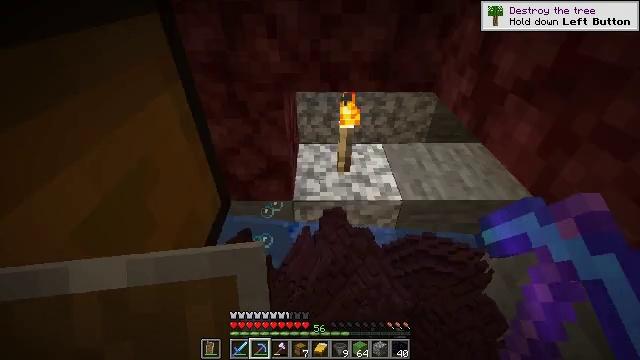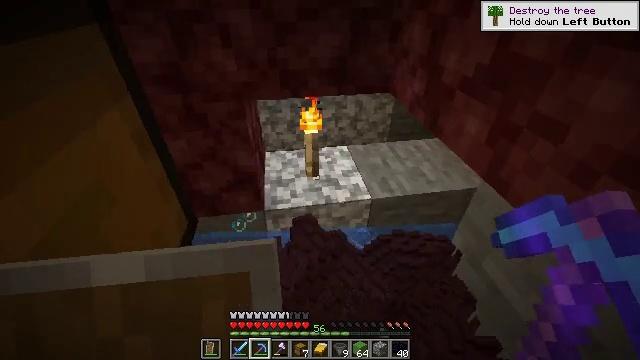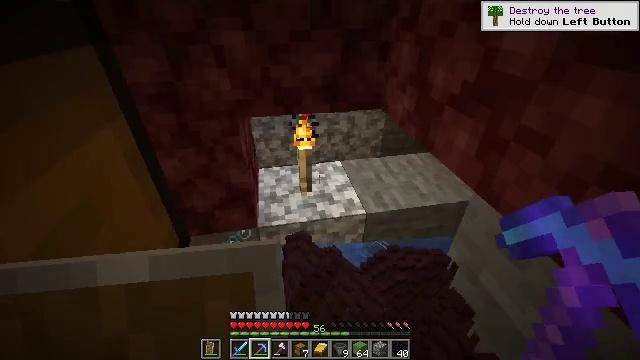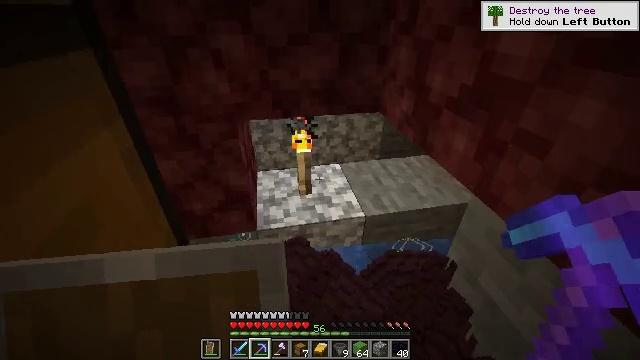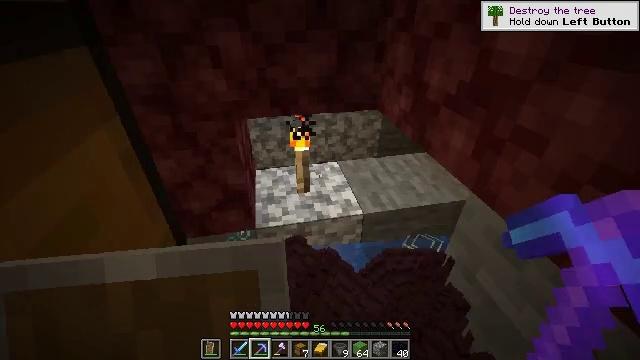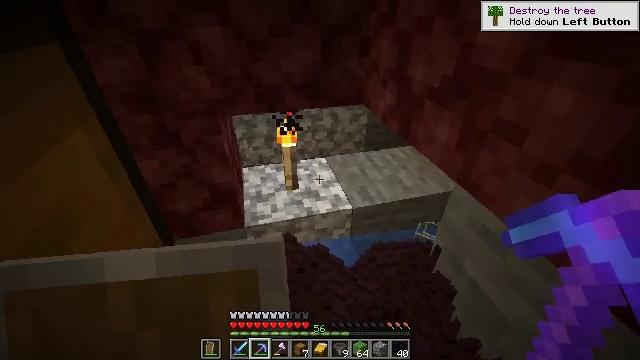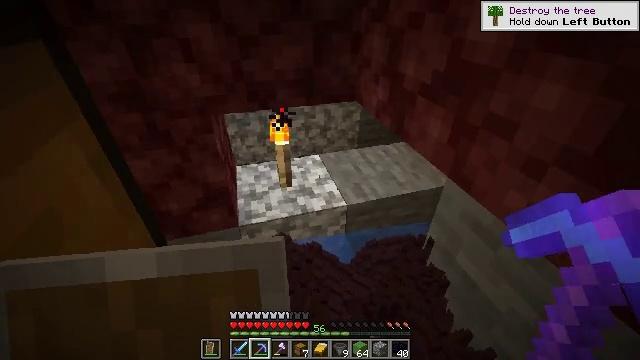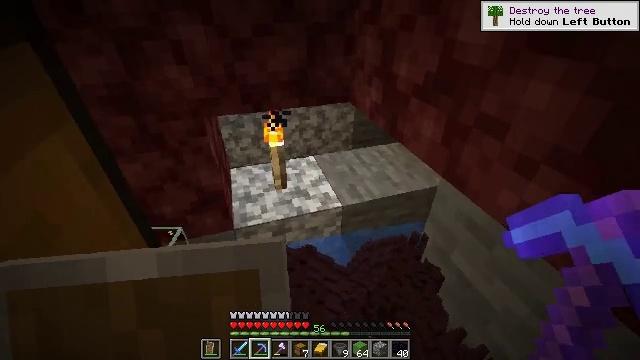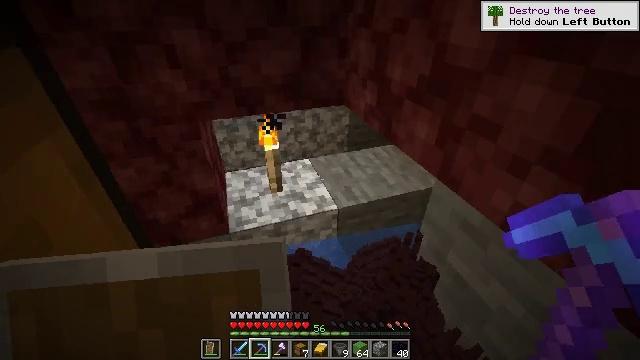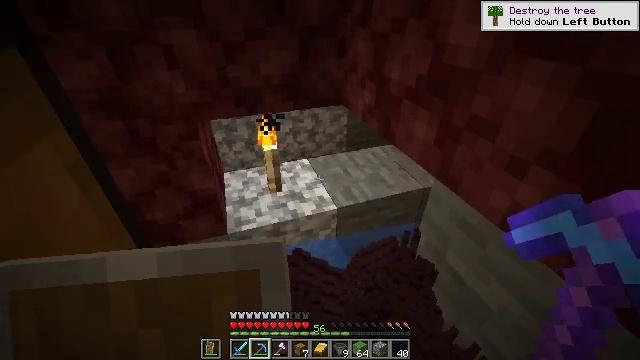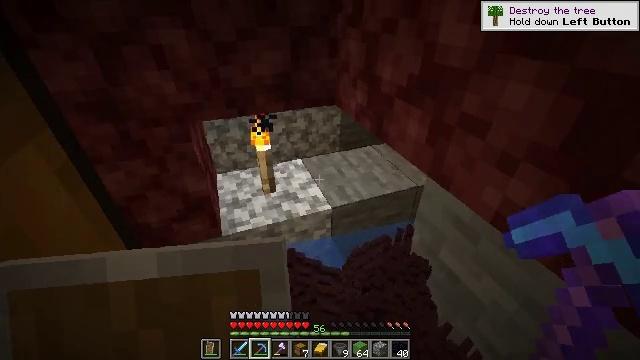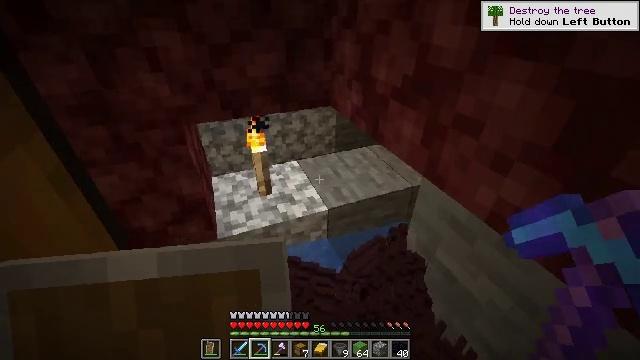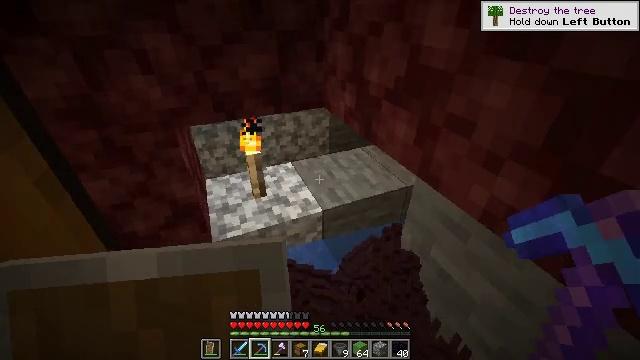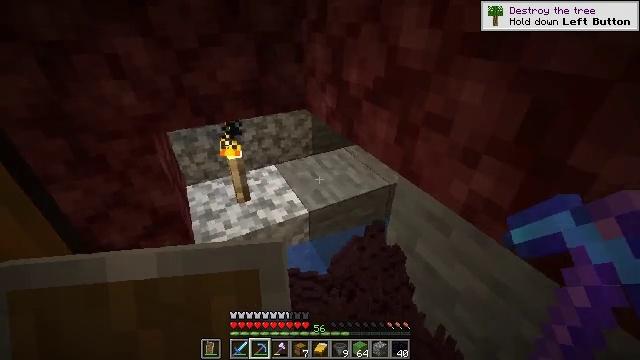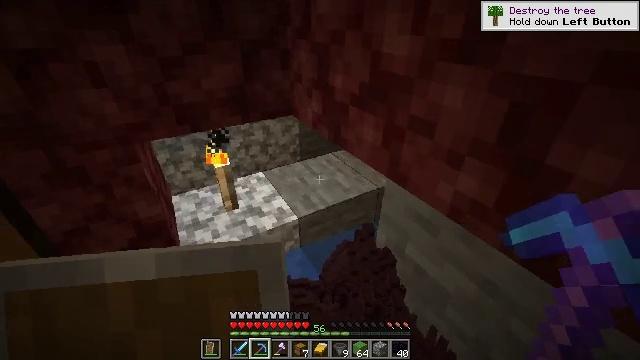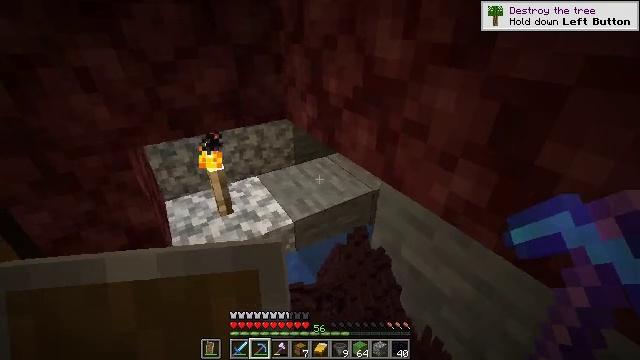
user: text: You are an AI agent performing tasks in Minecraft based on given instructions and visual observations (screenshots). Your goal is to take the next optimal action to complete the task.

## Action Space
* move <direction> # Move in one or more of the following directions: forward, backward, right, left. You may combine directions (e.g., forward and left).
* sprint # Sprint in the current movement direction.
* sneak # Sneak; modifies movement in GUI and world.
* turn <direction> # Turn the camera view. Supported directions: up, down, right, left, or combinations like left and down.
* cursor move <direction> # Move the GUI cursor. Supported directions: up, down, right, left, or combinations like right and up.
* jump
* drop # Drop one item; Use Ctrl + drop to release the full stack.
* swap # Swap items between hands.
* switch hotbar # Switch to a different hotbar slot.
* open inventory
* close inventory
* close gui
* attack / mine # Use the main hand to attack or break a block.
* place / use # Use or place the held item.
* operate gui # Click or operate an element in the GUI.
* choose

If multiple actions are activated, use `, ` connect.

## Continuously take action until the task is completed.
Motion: motion action
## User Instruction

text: Remove a cooked cod from the inventory.
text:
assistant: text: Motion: turn right and up
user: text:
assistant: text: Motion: turn right and up
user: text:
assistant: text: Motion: no_op
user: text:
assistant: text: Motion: no_op
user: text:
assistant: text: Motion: turn right
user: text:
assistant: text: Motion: turn right
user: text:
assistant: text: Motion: turn right
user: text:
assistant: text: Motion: turn right
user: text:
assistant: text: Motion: no_op
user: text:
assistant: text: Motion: turn right
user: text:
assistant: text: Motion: turn right
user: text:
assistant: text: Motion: turn right
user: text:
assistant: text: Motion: turn right
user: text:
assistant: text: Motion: turn right and up
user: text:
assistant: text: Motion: turn right
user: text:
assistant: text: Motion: no_op
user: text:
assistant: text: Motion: no_op
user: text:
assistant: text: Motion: no_op
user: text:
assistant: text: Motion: no_op
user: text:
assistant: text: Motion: open inventory
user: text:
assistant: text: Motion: open inventory
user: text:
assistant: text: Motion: open inventory
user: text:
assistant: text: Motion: no_op
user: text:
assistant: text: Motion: no_op
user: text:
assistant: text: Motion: cursor move right
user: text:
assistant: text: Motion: cursor move right and up
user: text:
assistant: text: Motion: cursor move right
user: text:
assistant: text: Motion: cursor move right
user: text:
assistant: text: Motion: cursor move right and down
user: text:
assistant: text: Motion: no_op